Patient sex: M
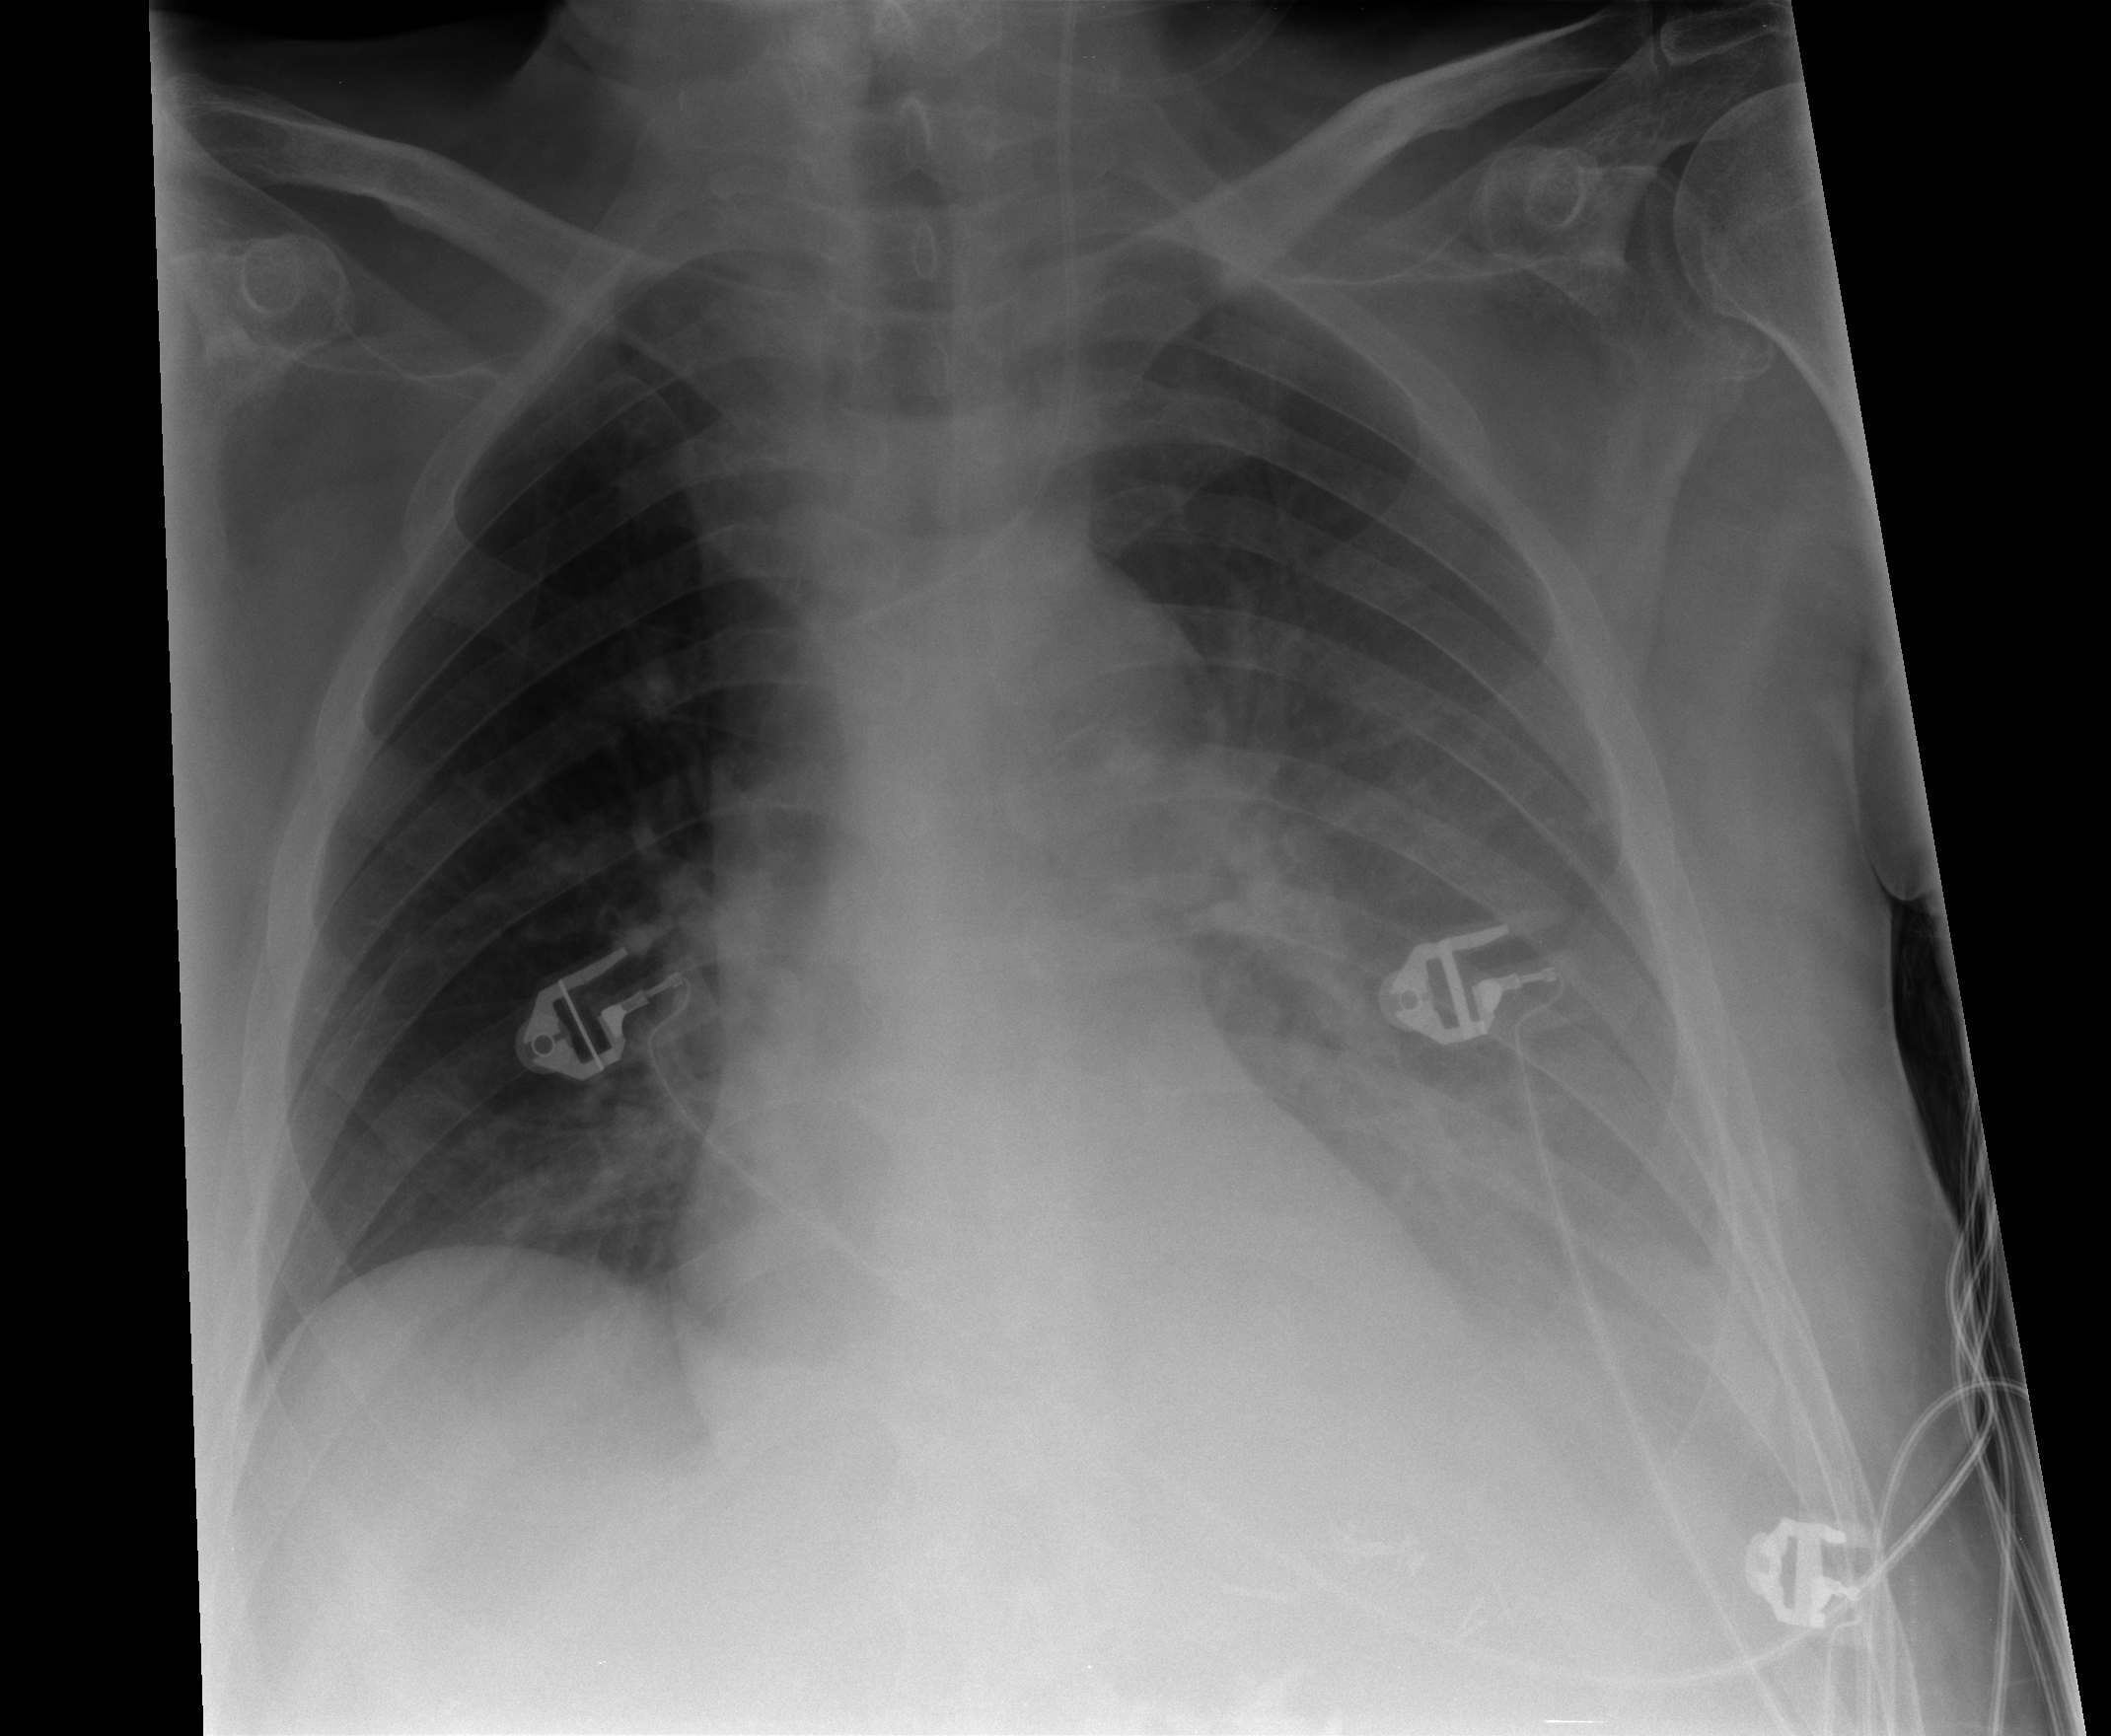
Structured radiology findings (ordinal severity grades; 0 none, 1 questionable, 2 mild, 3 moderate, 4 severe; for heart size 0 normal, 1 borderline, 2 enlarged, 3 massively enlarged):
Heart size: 0
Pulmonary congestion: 1
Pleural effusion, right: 1
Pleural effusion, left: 2
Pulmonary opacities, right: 0
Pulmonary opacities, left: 0
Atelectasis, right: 2
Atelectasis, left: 2